Fundus camera: zeiss
Shooting center: fovea
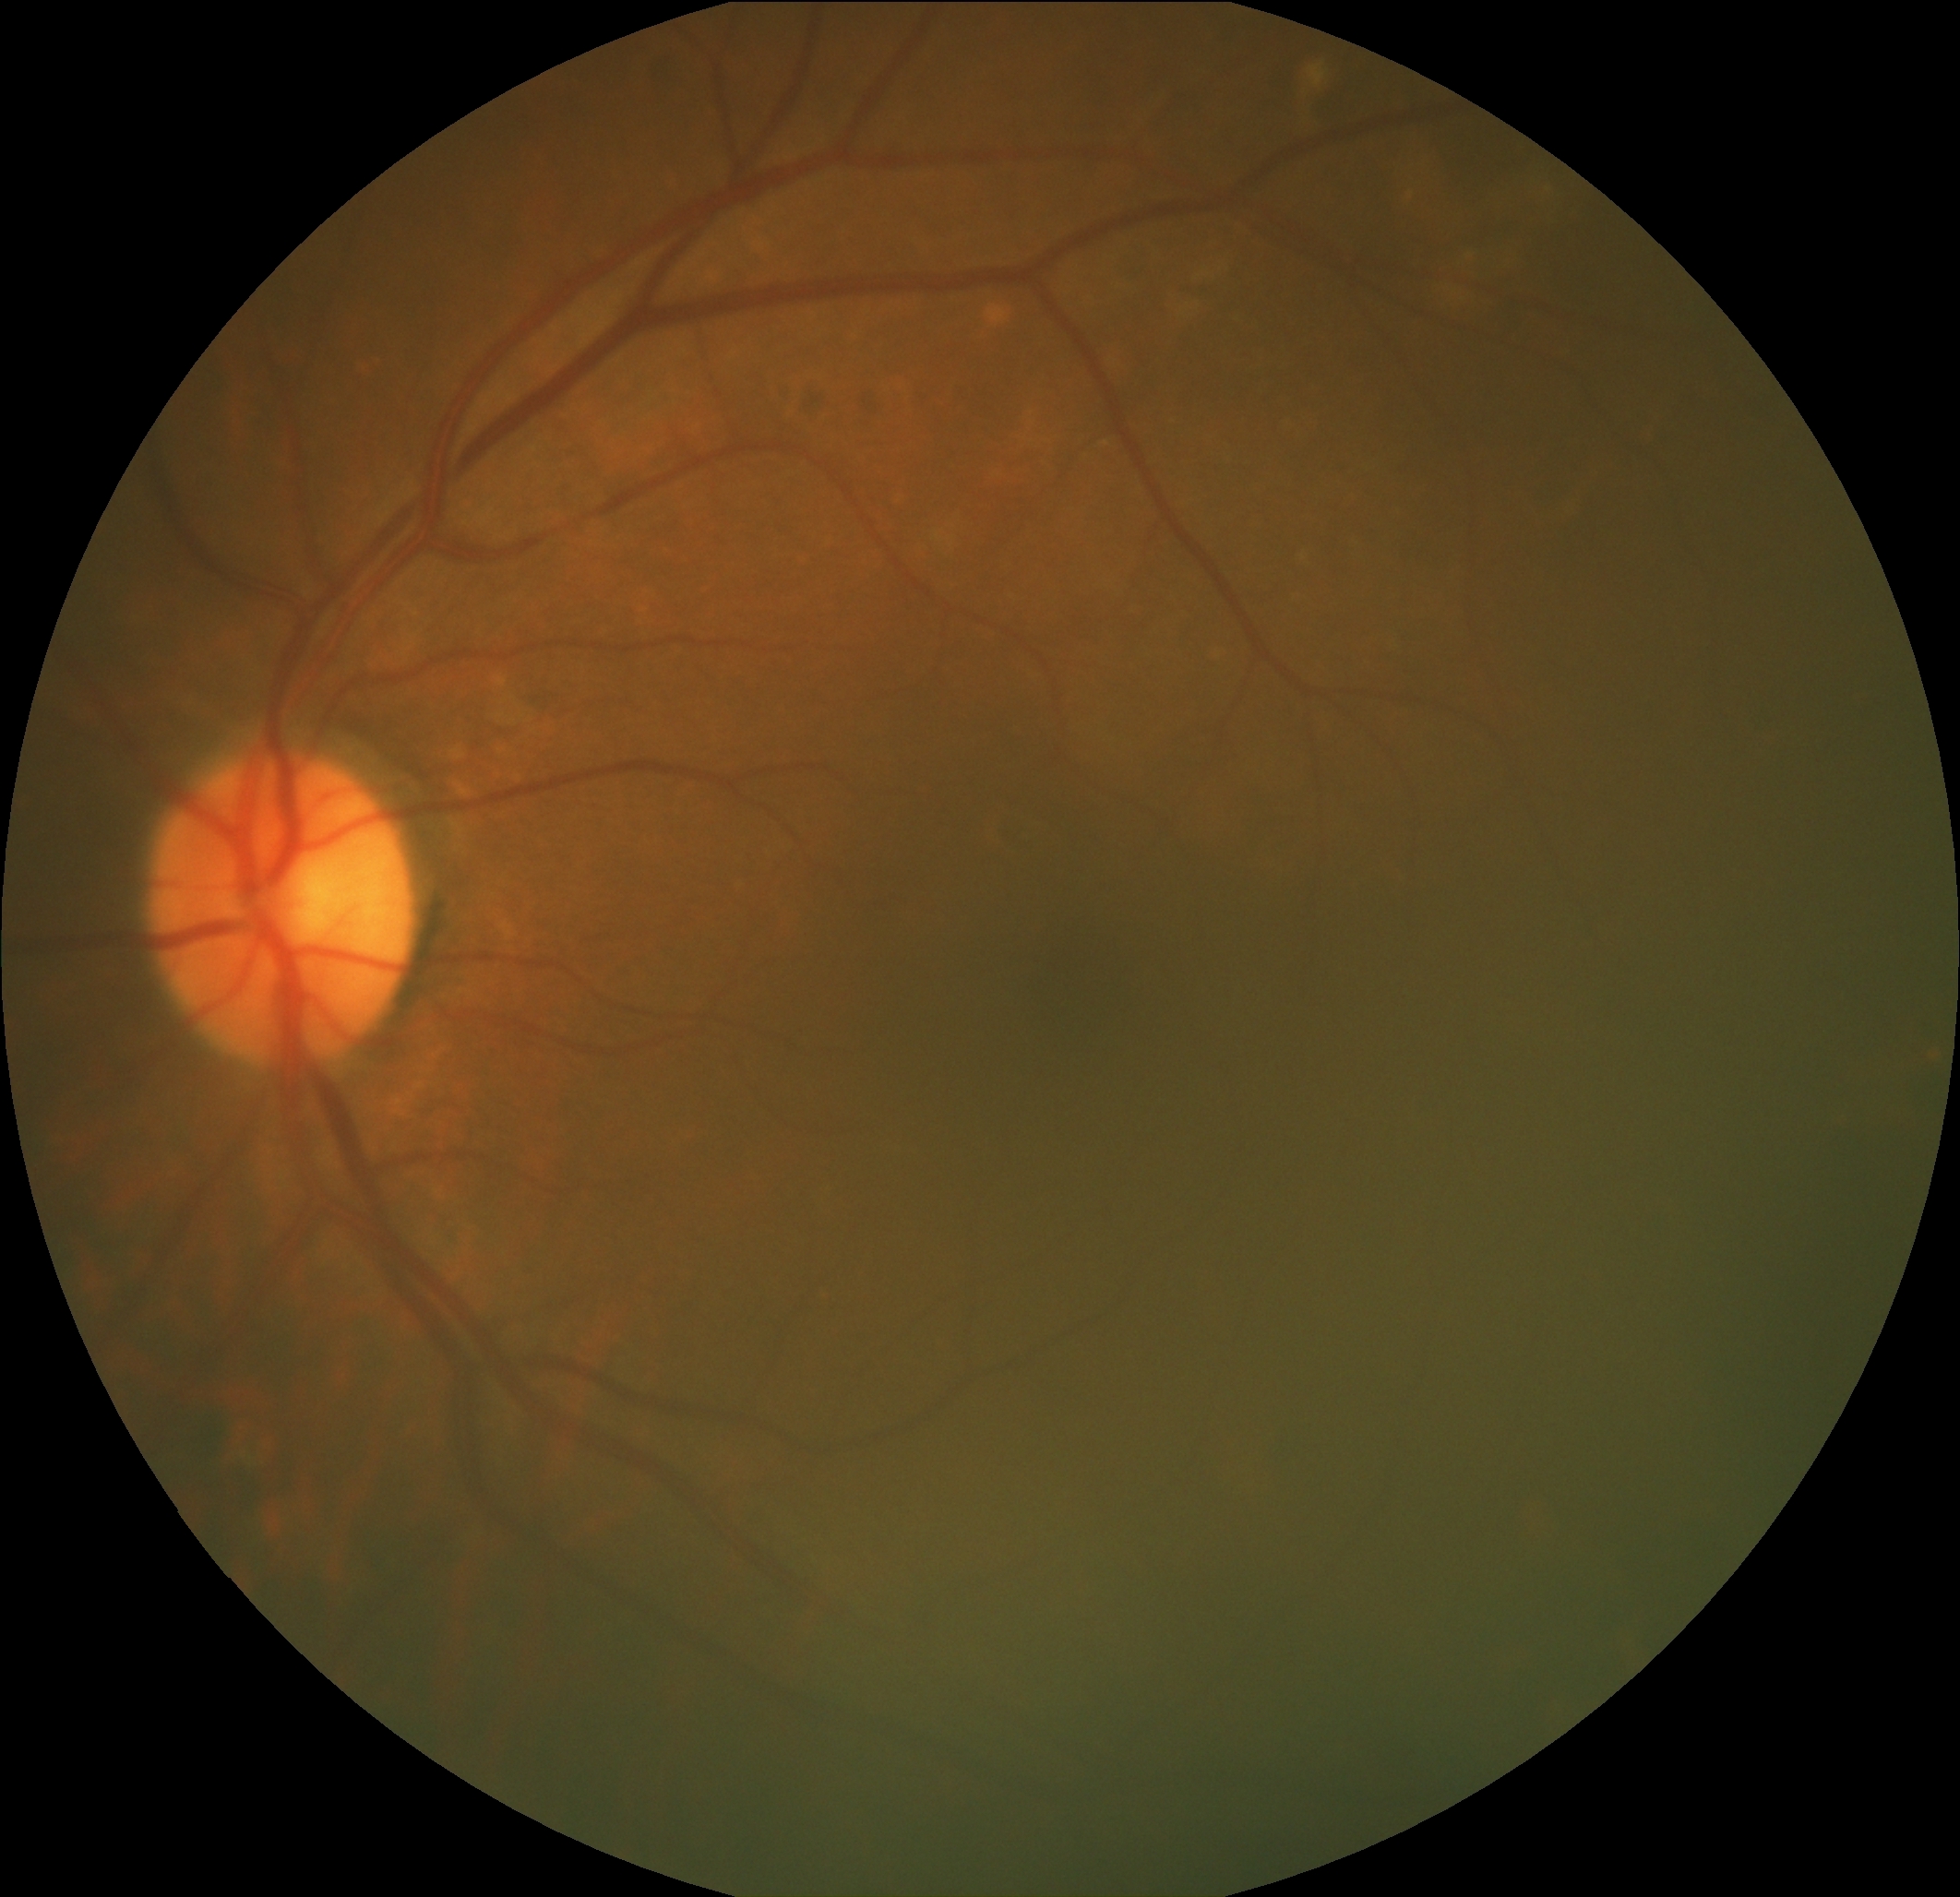
Pathologic myopia: no
Patchy retinal atrophy: present
Retinal detachment: absent